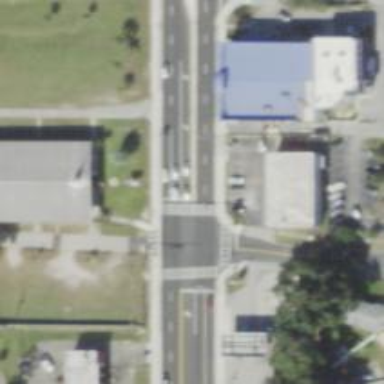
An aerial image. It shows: Crossing road.